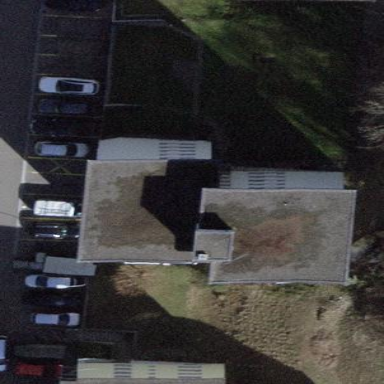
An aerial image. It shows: Building with flat roof.